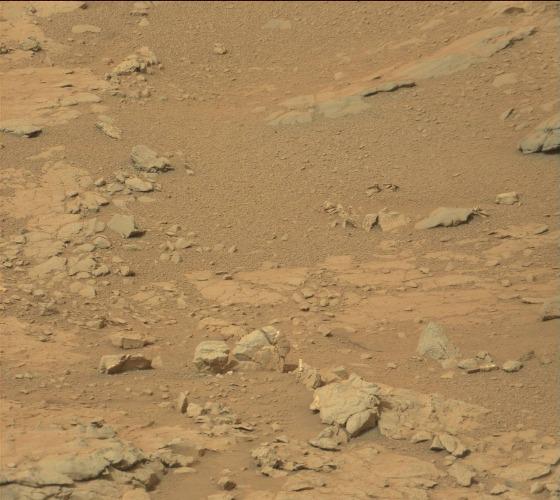
Terrain classes present: Bedrock, Gravel / Sand / Soil, Rock, Shadow